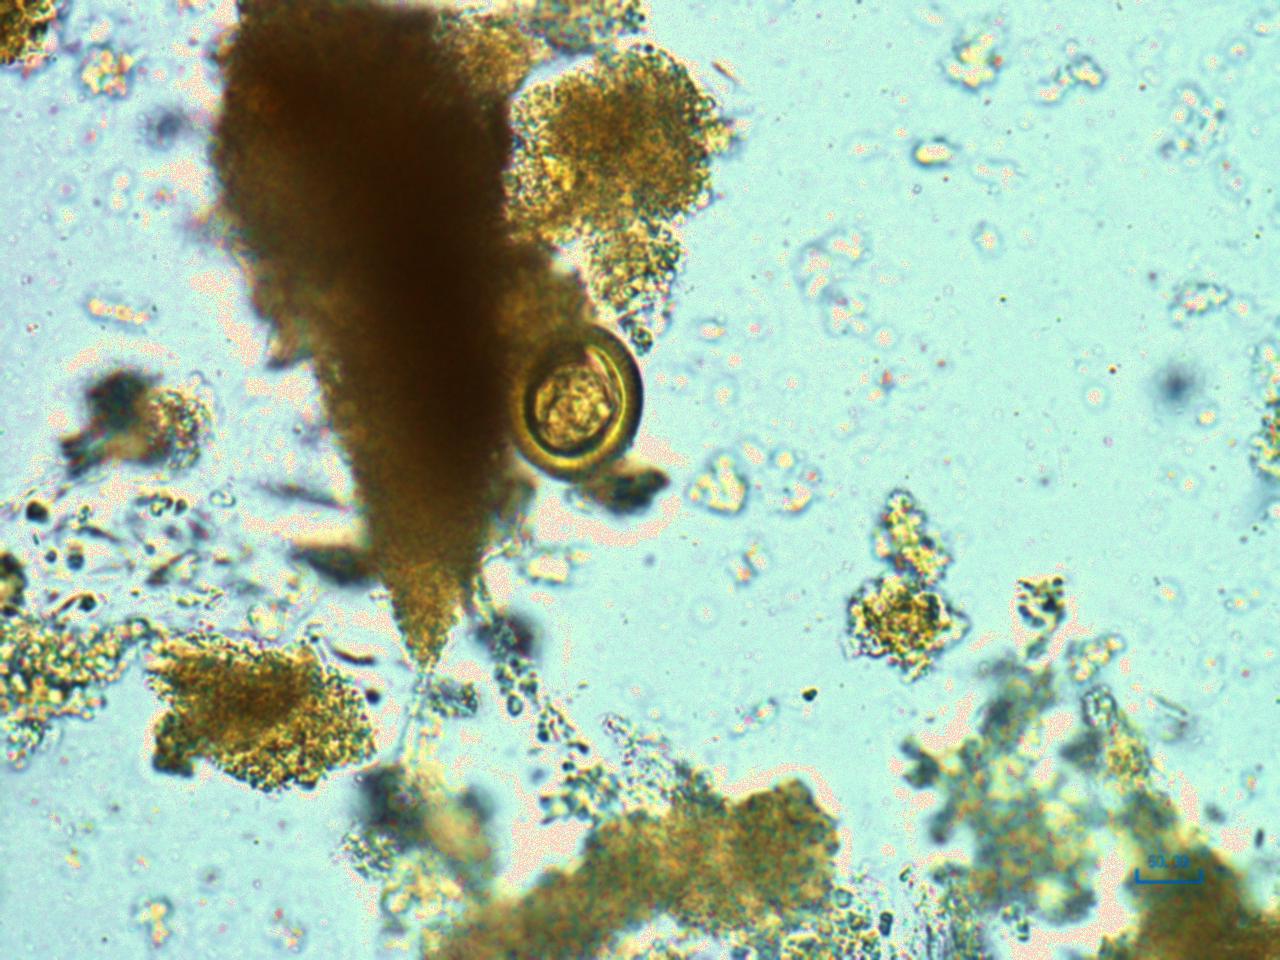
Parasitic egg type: Taenia spp. egg